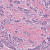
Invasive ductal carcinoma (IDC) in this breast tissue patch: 1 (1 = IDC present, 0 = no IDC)